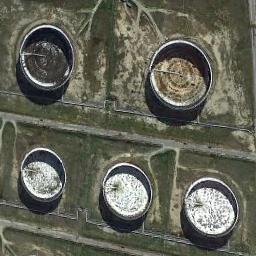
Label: storage_tank